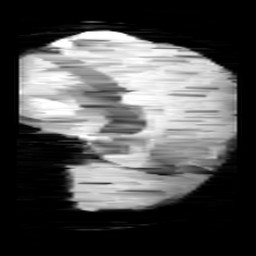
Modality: minIP
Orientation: sagittal
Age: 10
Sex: male
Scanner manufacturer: siemens
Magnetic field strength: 3 T
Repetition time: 0.027 s
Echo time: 0.02 s